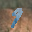
Label: 9